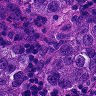
Metastatic tissue present: yes